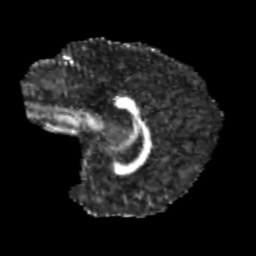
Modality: FA
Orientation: sagittal
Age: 10
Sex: male
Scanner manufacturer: siemens
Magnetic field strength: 3 T
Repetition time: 3.8 s
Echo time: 0.07 s